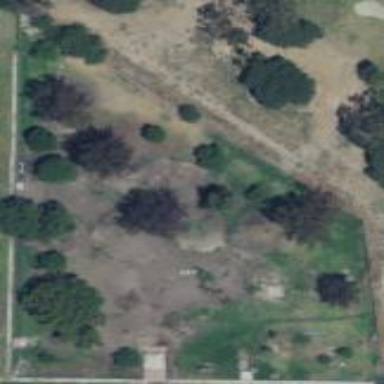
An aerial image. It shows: Chain link fence surrounding dog park.